Interaction volume radius: 10 \u00c5
Interaction volume height: 20 \u00c5
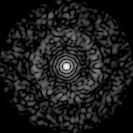
Disorder parameter: 0.8717